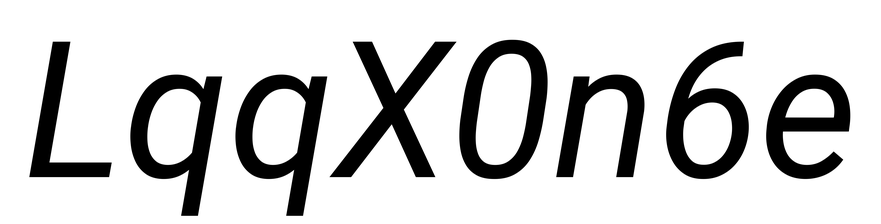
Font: Roboto-Italic_Italic